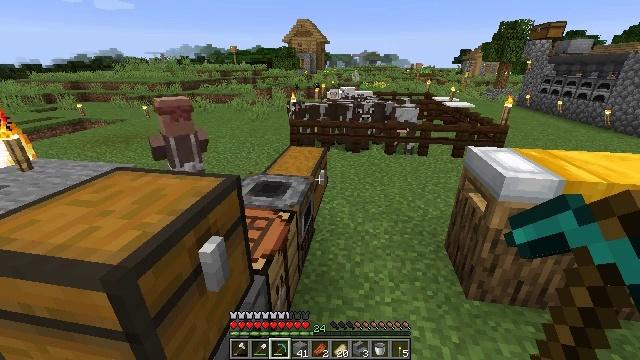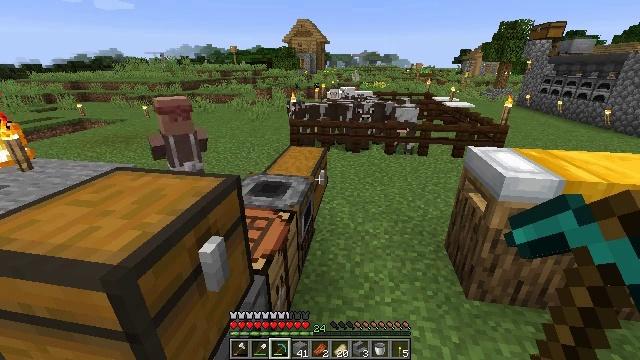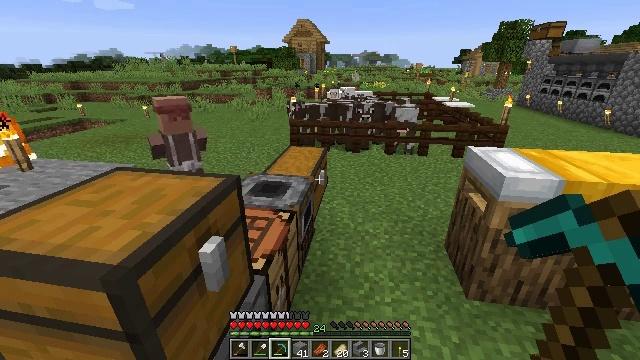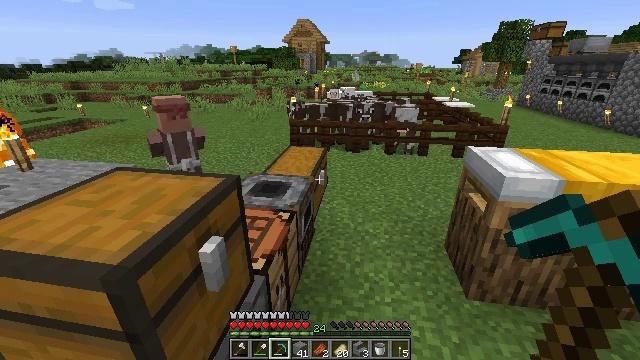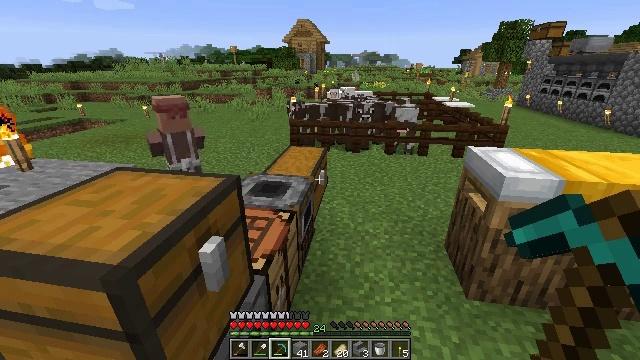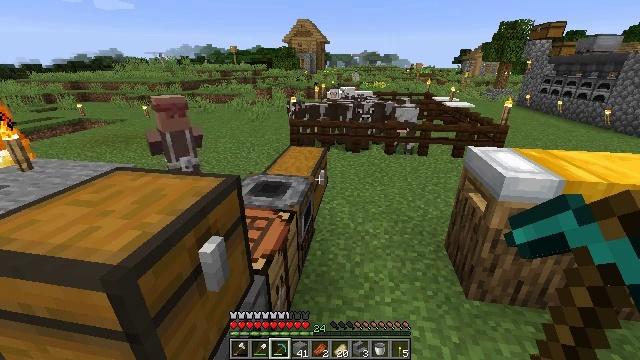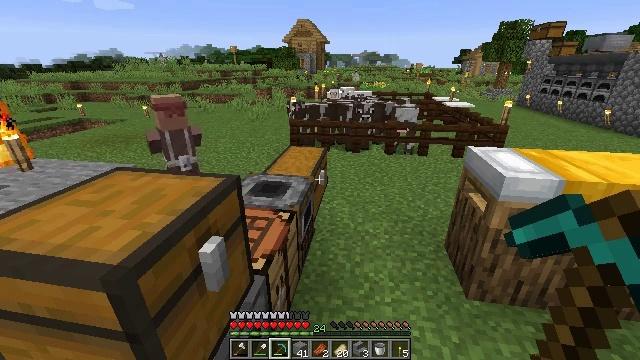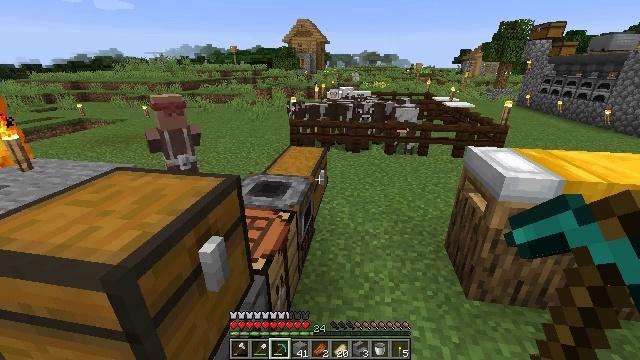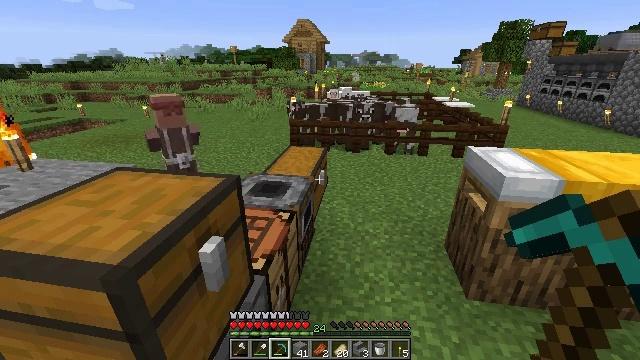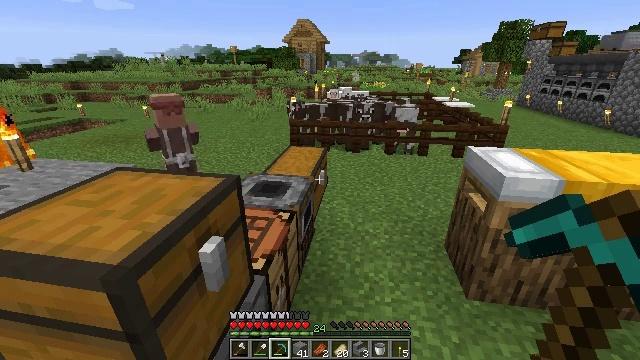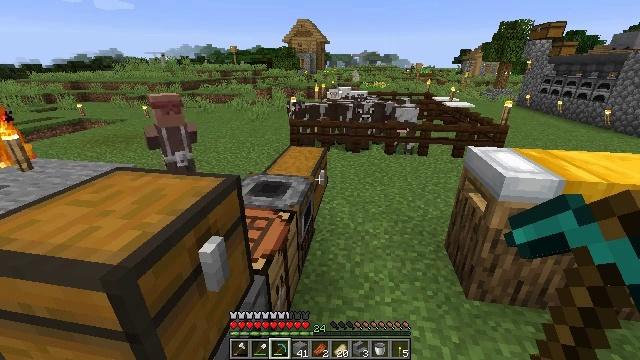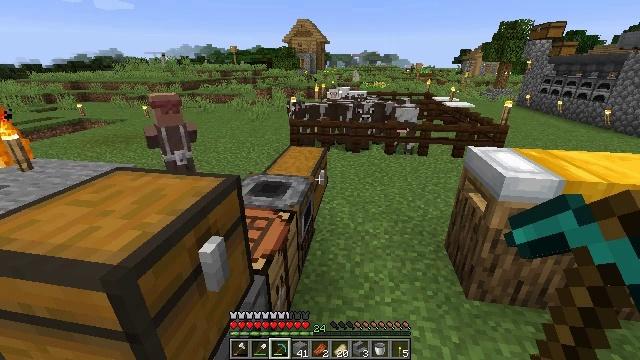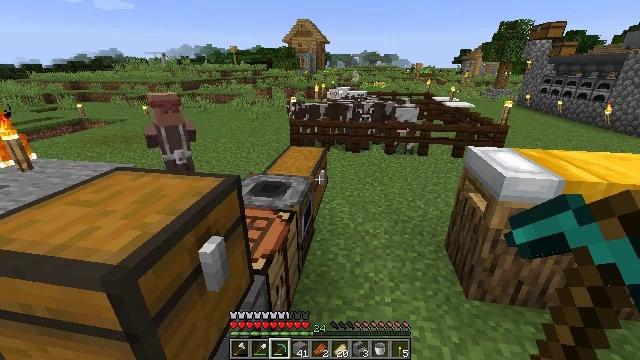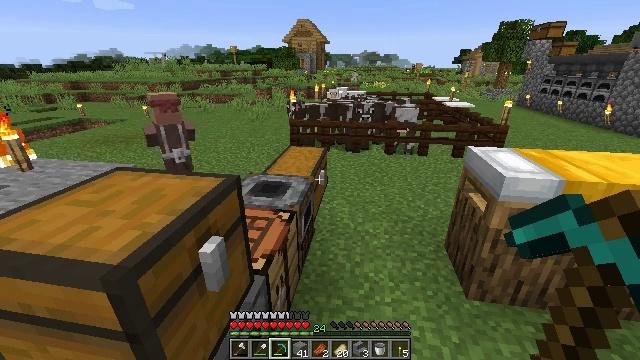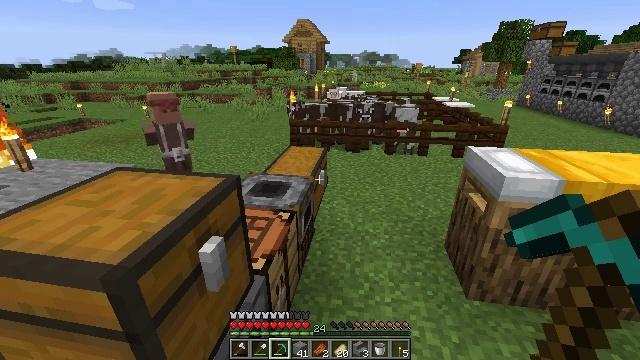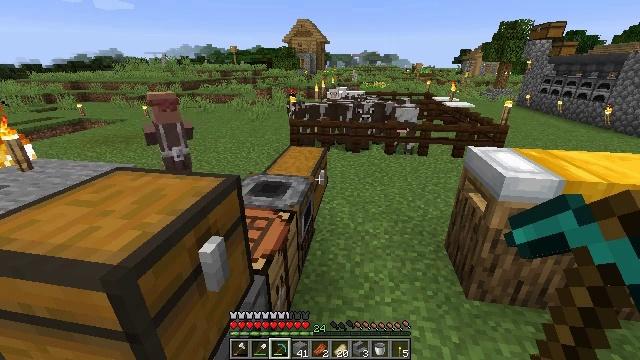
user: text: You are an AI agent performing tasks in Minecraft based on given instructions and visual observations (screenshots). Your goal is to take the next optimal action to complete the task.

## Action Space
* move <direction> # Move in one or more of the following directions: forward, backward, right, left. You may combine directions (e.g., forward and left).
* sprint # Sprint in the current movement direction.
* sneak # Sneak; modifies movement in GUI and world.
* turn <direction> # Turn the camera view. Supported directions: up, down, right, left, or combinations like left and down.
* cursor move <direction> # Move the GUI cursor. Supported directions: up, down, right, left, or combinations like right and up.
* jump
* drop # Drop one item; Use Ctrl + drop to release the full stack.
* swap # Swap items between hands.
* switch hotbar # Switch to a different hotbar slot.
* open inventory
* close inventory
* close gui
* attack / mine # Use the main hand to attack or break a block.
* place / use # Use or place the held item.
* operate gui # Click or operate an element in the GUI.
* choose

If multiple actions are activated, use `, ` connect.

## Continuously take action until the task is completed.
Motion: motion action
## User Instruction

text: Clear the fire from the area.
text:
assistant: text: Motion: no_op
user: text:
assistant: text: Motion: no_op
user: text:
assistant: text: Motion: no_op
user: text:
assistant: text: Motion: no_op
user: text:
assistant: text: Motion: no_op
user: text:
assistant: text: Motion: no_op
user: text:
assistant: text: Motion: no_op
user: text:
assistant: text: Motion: no_op
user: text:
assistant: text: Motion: no_op
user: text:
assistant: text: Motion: no_op
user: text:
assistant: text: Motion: no_op
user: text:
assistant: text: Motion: no_op
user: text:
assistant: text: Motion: no_op
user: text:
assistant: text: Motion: no_op
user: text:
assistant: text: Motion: no_op
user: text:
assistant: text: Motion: no_op
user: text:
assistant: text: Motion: no_op
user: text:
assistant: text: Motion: no_op
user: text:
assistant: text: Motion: no_op
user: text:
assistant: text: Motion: no_op
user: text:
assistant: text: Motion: no_op
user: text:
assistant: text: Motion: no_op
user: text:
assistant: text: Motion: no_op
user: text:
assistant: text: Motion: no_op
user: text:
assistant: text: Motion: no_op
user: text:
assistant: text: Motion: no_op
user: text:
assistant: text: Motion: no_op
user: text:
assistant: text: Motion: no_op
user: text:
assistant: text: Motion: no_op
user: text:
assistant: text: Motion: turn left and up